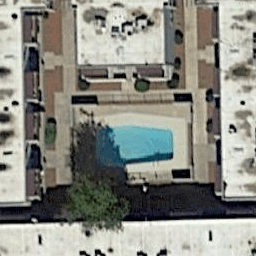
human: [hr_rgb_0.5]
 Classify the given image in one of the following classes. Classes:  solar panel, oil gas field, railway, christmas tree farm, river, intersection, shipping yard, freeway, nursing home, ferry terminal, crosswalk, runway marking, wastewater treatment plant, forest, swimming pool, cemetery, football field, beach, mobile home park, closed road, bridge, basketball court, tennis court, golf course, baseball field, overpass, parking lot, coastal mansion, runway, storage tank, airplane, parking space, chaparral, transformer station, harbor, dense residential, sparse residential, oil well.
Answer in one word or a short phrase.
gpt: swimming pool